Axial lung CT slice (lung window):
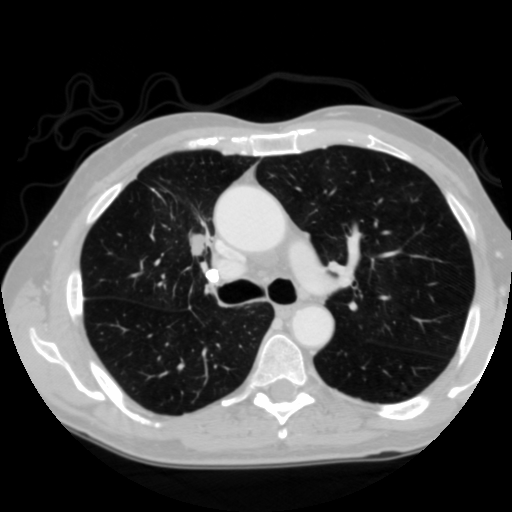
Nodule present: no